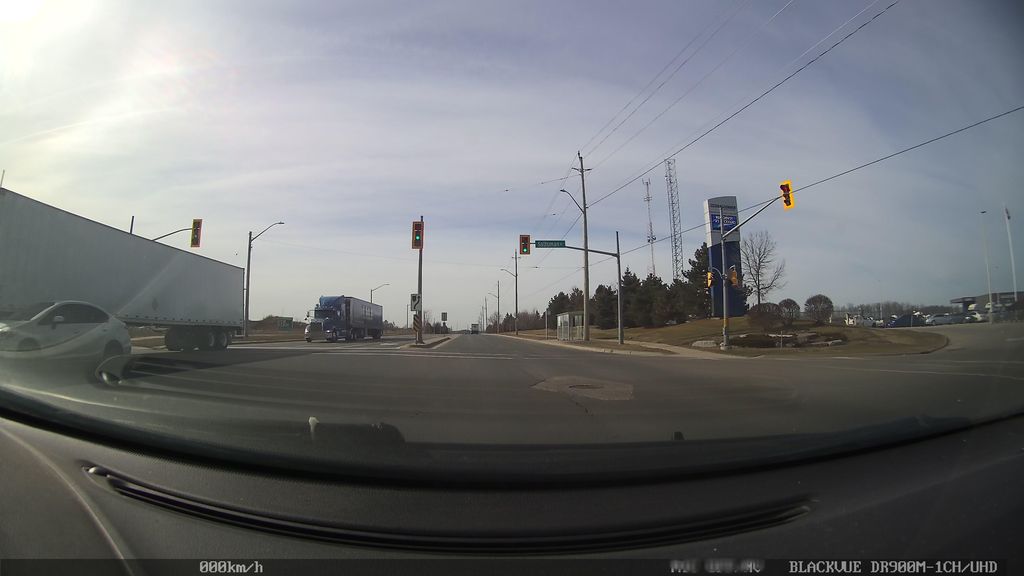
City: kitchener-waterloo